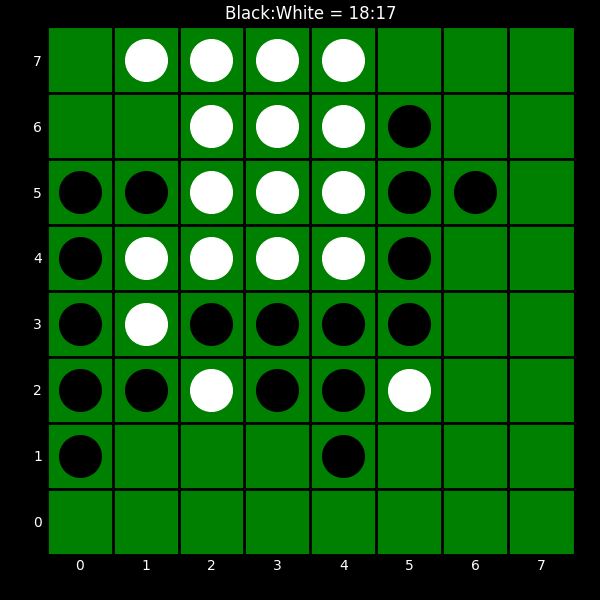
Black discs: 18
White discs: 17